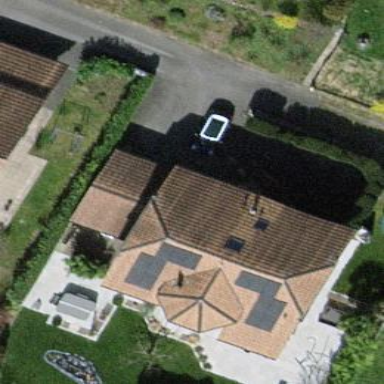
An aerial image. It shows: Detached building with half-hipped roof.